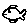
Label: fish